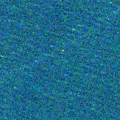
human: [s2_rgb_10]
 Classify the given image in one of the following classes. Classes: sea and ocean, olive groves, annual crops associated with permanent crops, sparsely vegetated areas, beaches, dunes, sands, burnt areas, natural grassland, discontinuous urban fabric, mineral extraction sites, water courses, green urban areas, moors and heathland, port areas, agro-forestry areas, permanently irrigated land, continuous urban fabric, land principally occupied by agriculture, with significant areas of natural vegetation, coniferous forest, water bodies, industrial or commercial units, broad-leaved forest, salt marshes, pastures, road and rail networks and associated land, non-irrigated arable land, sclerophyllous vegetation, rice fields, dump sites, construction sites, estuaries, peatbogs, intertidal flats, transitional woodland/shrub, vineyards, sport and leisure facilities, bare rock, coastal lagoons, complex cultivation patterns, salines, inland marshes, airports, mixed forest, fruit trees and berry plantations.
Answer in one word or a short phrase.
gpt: sea and ocean